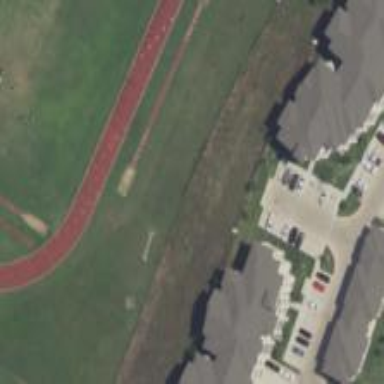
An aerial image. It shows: Athletic track located in leisure land area.